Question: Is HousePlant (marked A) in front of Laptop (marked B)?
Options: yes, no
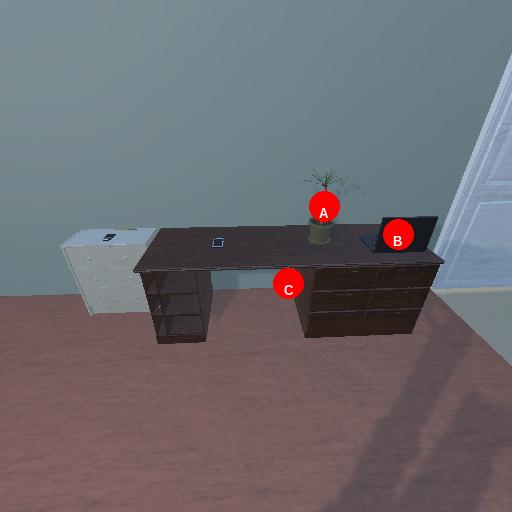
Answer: yes